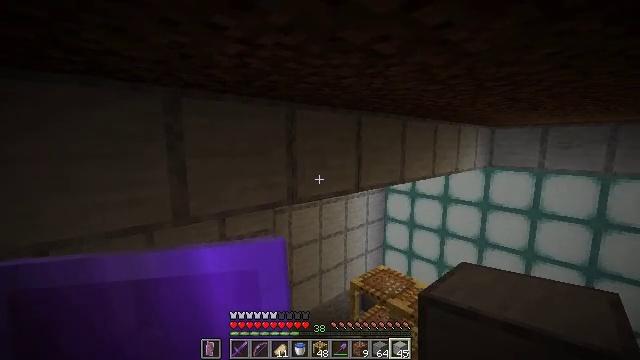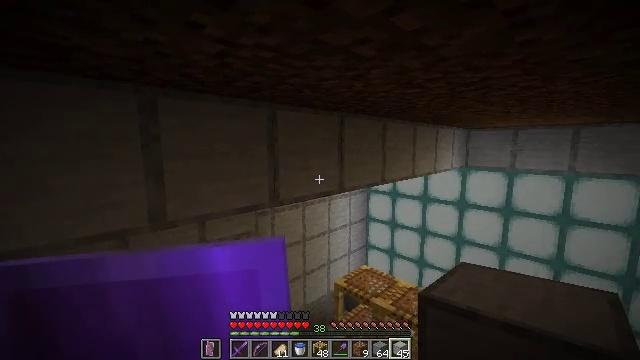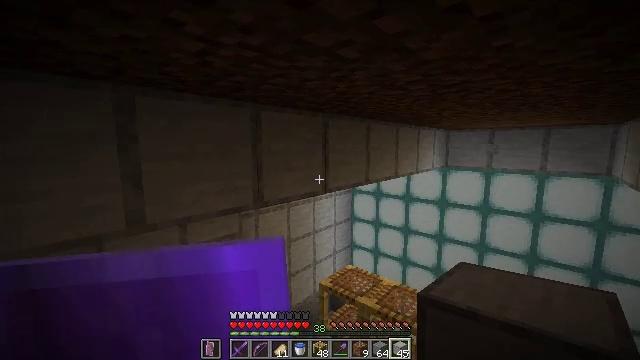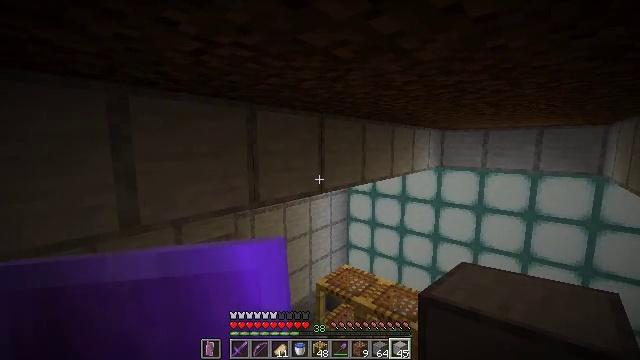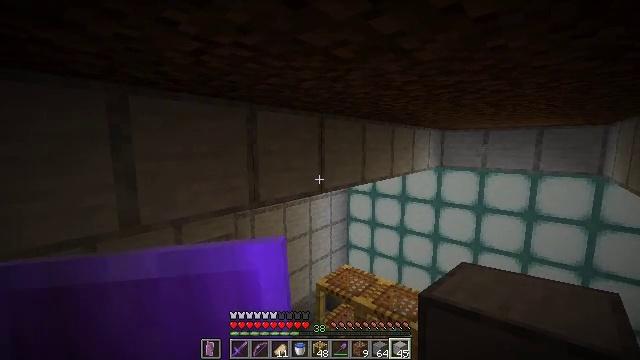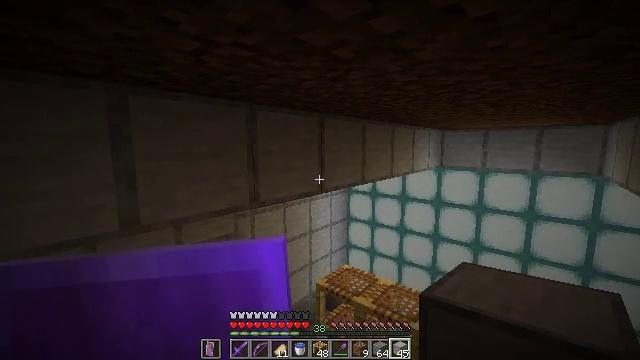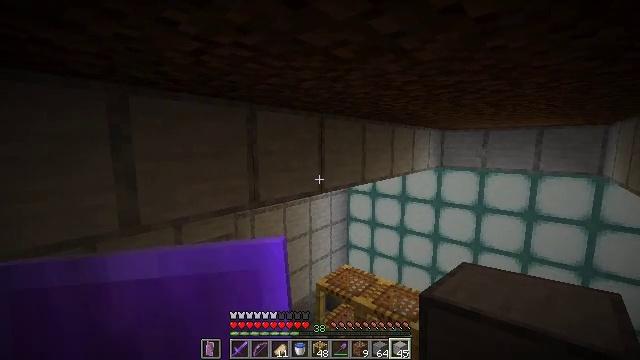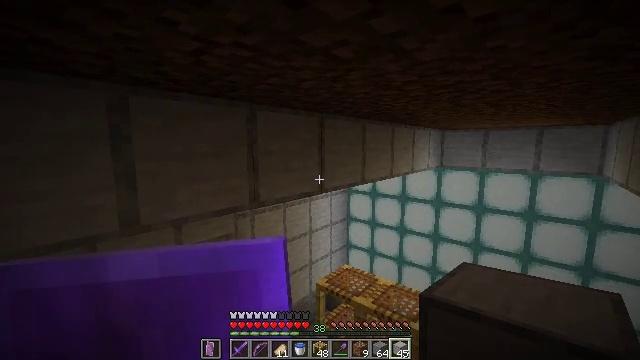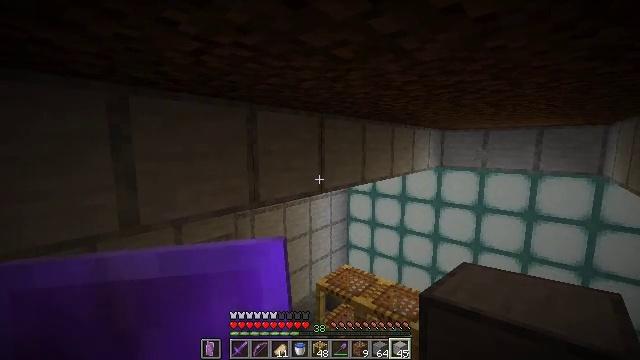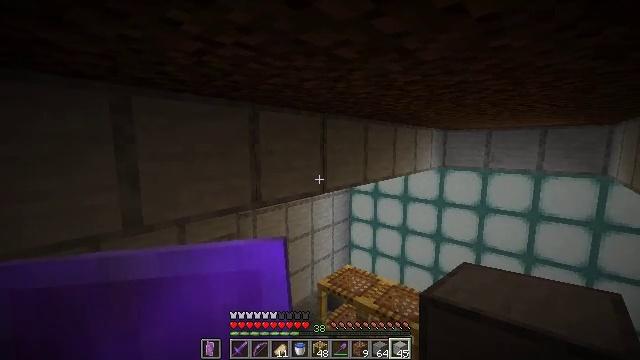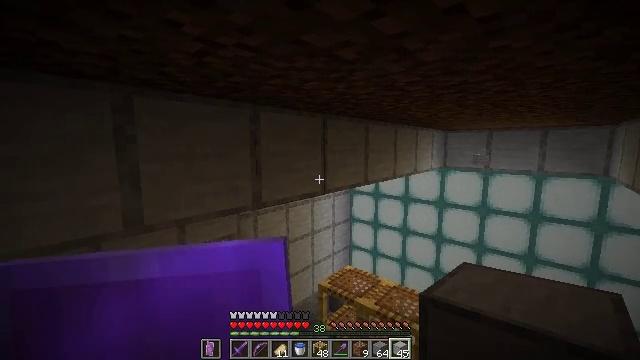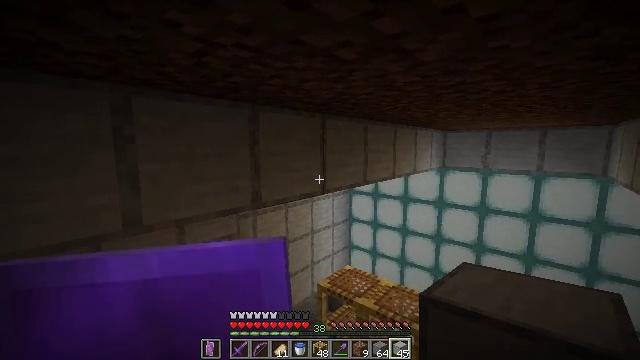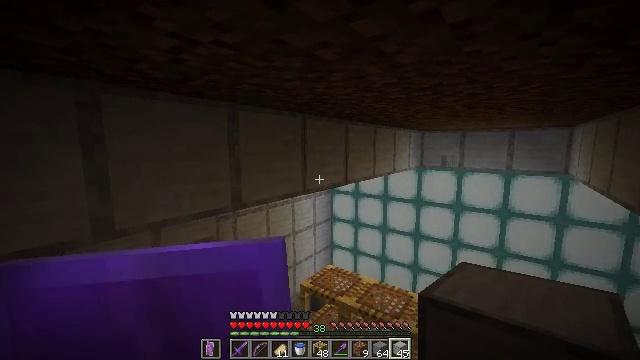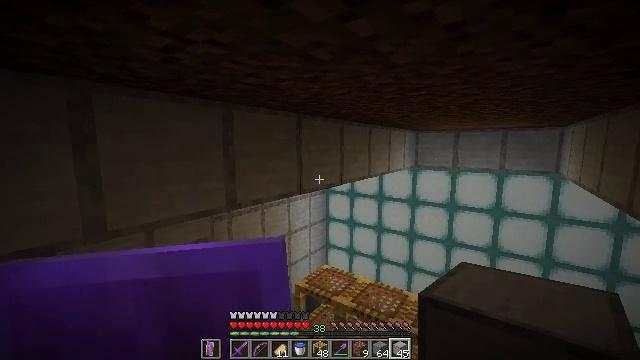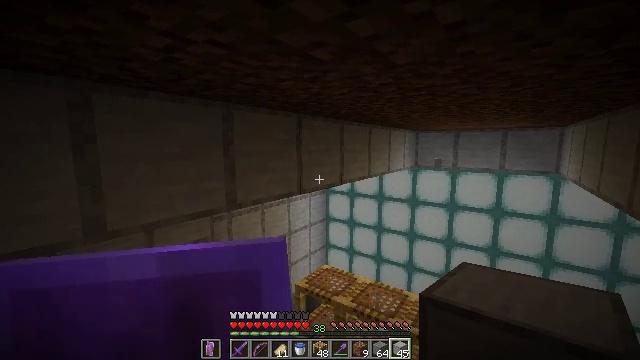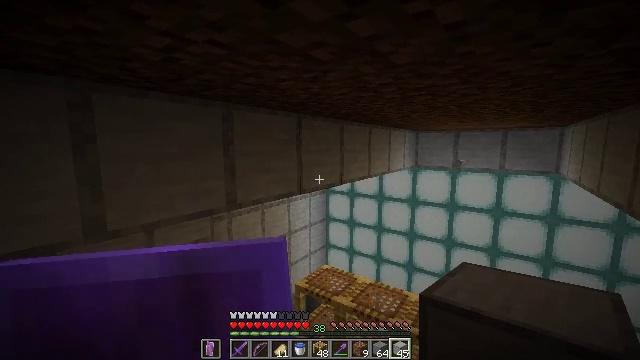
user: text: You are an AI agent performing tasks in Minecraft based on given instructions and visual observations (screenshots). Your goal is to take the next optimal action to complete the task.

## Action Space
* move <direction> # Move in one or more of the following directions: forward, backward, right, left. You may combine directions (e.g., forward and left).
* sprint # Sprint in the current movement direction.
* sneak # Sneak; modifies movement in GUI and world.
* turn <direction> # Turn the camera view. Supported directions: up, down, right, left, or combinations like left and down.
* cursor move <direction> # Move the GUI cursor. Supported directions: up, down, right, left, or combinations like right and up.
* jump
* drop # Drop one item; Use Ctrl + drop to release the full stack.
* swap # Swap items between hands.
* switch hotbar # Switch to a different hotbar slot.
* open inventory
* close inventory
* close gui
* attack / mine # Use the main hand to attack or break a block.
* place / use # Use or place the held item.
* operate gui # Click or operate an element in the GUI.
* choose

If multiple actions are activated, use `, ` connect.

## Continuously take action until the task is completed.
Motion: motion action
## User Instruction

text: Open the crafting table to craft a smooth stone slab.
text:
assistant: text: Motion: turn right
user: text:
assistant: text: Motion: turn right
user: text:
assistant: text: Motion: no_op
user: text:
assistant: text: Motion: no_op
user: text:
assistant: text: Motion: no_op
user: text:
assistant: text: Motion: no_op
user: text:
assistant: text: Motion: no_op
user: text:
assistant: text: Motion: no_op
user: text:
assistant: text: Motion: no_op
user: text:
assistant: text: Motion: no_op
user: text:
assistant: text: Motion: no_op
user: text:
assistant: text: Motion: turn right
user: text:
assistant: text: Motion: turn right
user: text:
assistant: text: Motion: no_op
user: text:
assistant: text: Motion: no_op
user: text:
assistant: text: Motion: no_op
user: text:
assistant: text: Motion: no_op
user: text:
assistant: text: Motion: no_op
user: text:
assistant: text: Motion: no_op
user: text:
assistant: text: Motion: no_op
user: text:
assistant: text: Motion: no_op
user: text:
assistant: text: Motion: no_op
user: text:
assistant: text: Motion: no_op
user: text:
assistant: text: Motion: no_op
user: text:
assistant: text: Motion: no_op
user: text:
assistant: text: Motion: no_op
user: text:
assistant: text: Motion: no_op
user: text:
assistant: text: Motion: no_op
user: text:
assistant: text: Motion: no_op
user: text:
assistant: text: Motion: no_op